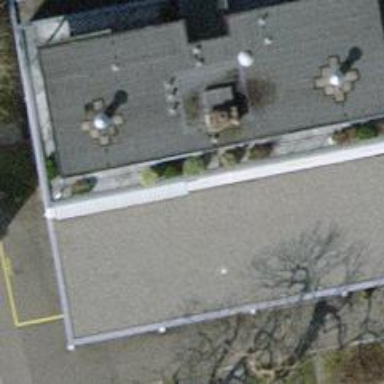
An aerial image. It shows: Cafe.